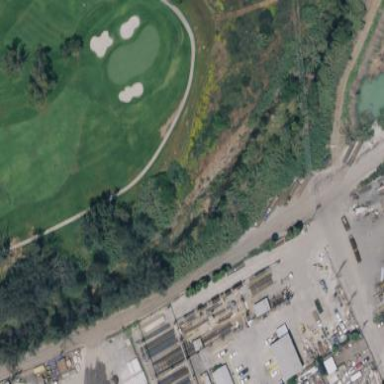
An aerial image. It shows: Rough area on grassy golf course.